Interaction volume radius: 10 \u00c5
Interaction volume height: 10 \u00c5
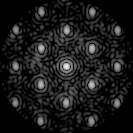
Disorder parameter: 0.2948